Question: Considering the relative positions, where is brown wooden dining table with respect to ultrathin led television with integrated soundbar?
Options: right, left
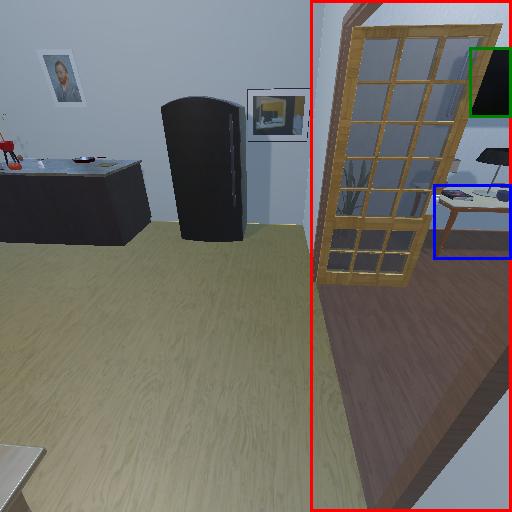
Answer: right